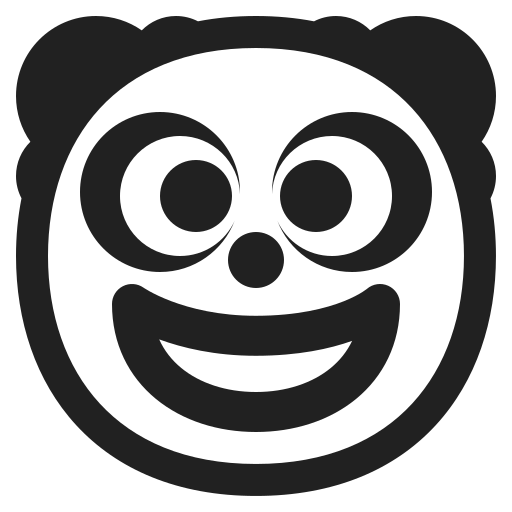
clown face high contrast